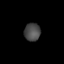
Tissue: lung
Cell type: Endothelial cells
Senescence score: 0.2325
Nuclear area (px): 283
Mean DAPI intensity: 73.247